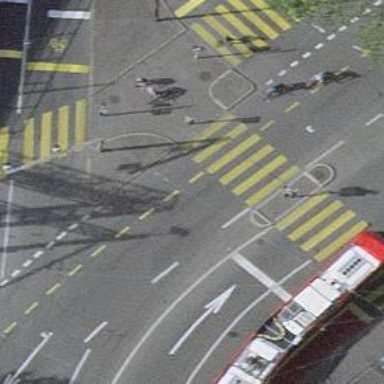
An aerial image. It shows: Asphalt footway leading to traffic island.